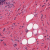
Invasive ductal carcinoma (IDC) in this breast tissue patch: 0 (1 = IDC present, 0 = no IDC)